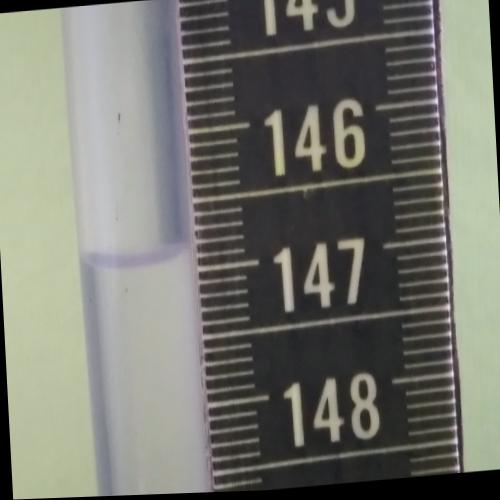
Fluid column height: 146.9 cm